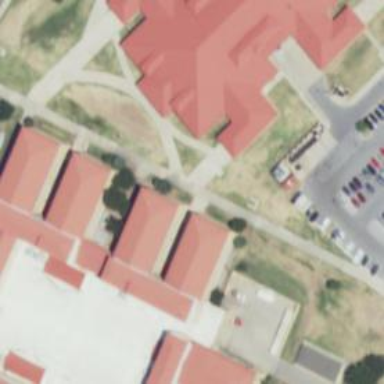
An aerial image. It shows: Military barracks building.